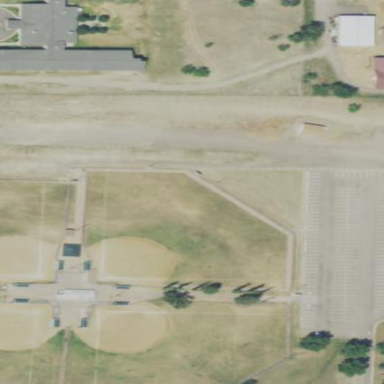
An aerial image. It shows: Baseball pitch for leisure and sports activities.